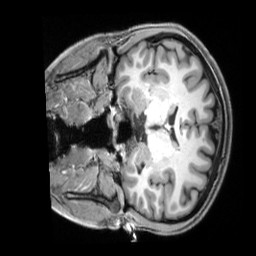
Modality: T1w
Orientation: coronal
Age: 34
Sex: female
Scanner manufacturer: siemens
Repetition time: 2.3 s
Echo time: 0.00229 s